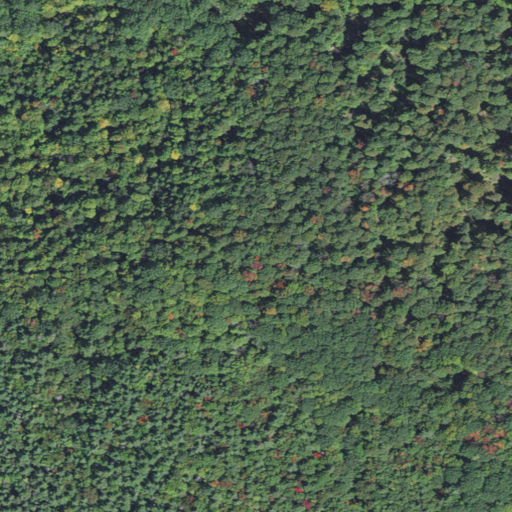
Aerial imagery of mountain in Vermont named Griggs Mountain containing deciduous forest, mixed forest, and evergreen forest